Aerial crown-view tile of a tropical tree (Barro Colorado Island, Panama), acquired 20250818:
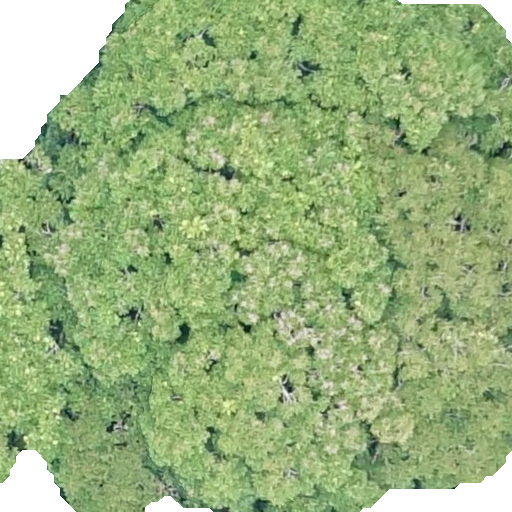
Species: Dipteryx oleifera
GBIF accepted scientific name: Dipteryx oleifera
Crown area: 441.472 m²